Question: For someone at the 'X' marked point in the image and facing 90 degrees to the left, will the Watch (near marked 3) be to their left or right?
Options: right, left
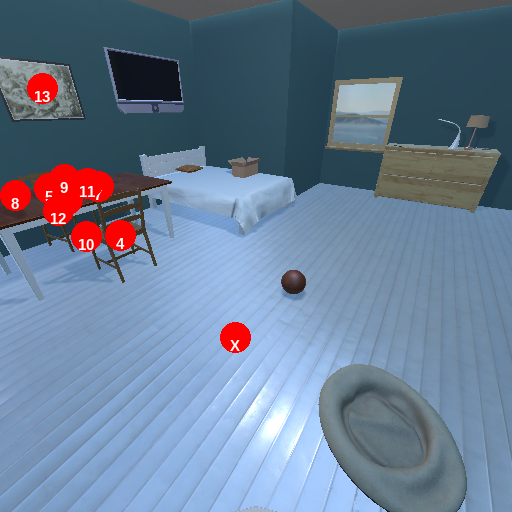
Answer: right